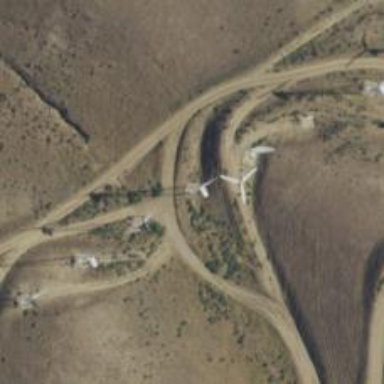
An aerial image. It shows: Wind-powered generator.